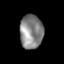
Tissue: lung
Cell type: Epithelial cells
Senescence score: 0.2192
Nuclear area (px): 772
Mean DAPI intensity: 134.404